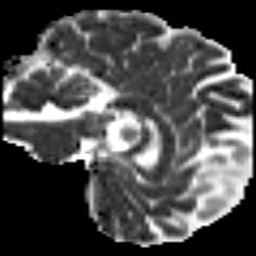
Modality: MD
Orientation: sagittal
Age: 41
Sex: male
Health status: healthy
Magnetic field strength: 3 T
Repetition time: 8.4 s
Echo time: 0.0926 s